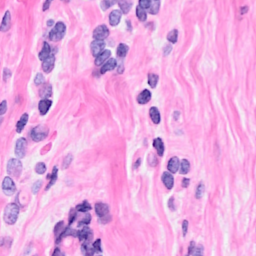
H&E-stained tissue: Breast